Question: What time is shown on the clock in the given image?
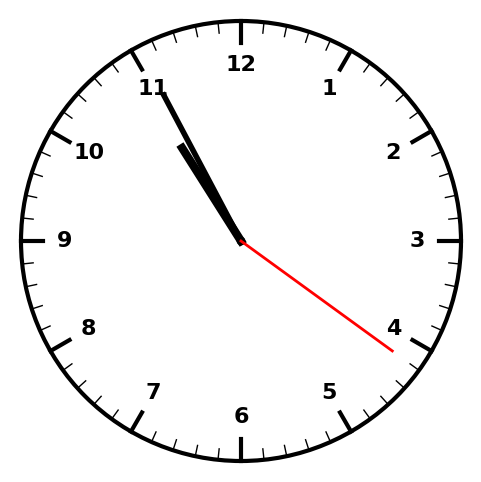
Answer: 10:55:21